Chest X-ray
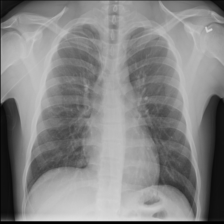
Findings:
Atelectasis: negative
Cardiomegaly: negative
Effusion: negative
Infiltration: negative
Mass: negative
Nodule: negative
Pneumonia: negative
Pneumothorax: negative
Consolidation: negative
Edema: negative
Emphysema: negative
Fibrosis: negative
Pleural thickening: negative
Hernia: negative